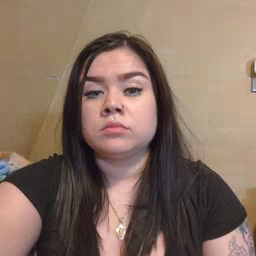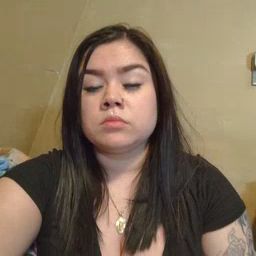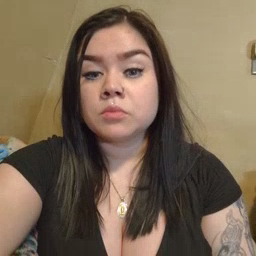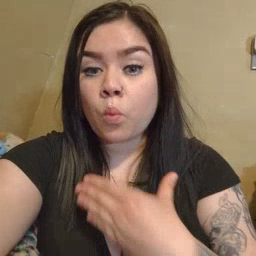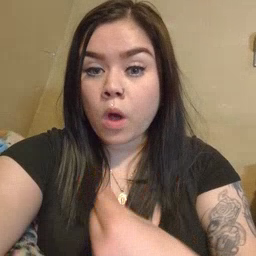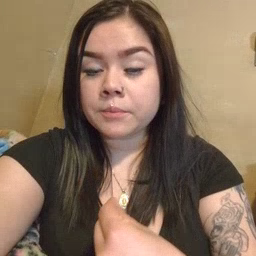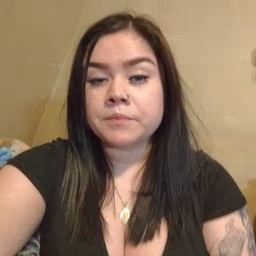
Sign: white